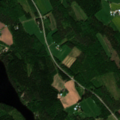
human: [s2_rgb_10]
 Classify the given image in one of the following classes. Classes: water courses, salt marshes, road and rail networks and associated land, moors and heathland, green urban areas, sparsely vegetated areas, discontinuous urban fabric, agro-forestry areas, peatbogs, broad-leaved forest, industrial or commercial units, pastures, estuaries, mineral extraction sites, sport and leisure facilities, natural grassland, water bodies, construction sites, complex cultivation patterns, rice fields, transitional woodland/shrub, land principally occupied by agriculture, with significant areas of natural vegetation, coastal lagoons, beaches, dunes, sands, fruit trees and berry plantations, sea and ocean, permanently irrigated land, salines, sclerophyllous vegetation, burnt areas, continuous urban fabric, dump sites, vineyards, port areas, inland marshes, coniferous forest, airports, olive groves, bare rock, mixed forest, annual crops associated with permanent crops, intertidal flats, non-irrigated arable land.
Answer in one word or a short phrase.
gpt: land principally occupied by agriculture, with significant areas of natural vegetation, mixed forest, water bodies